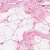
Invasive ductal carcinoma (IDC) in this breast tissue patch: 0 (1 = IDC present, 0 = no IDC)